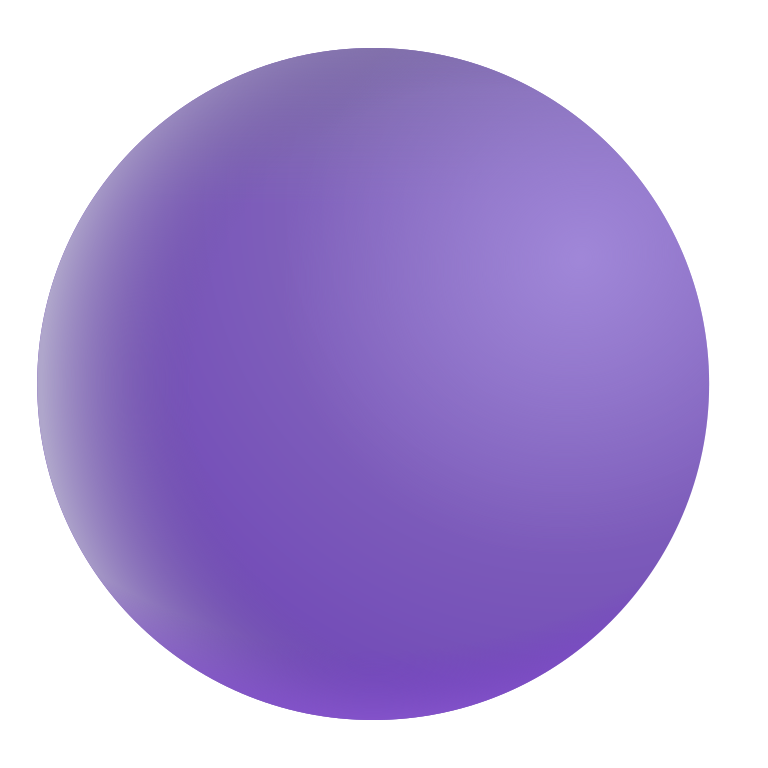
purple circle color